Field crop: maize
Growth stage: 2
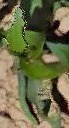
Species: maize